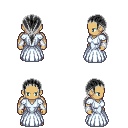
a pixel art fantasy rpg character, male body template, human, tanned skin, underdress, teal pants, gray ponytail hairstyle, white cloth bracers, ghillies, four views (front, back, left, right), 2x2 character sprite sheet, small pixel art, hard edges, no anti-aliasing